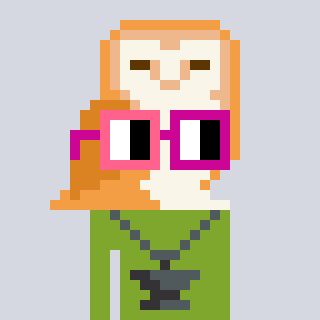
a pixel art character with square pink and red glasses, a owl-shaped head and a slimegreen-colored body on a cool background